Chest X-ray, PA view. Patient: 51 years old, sex M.
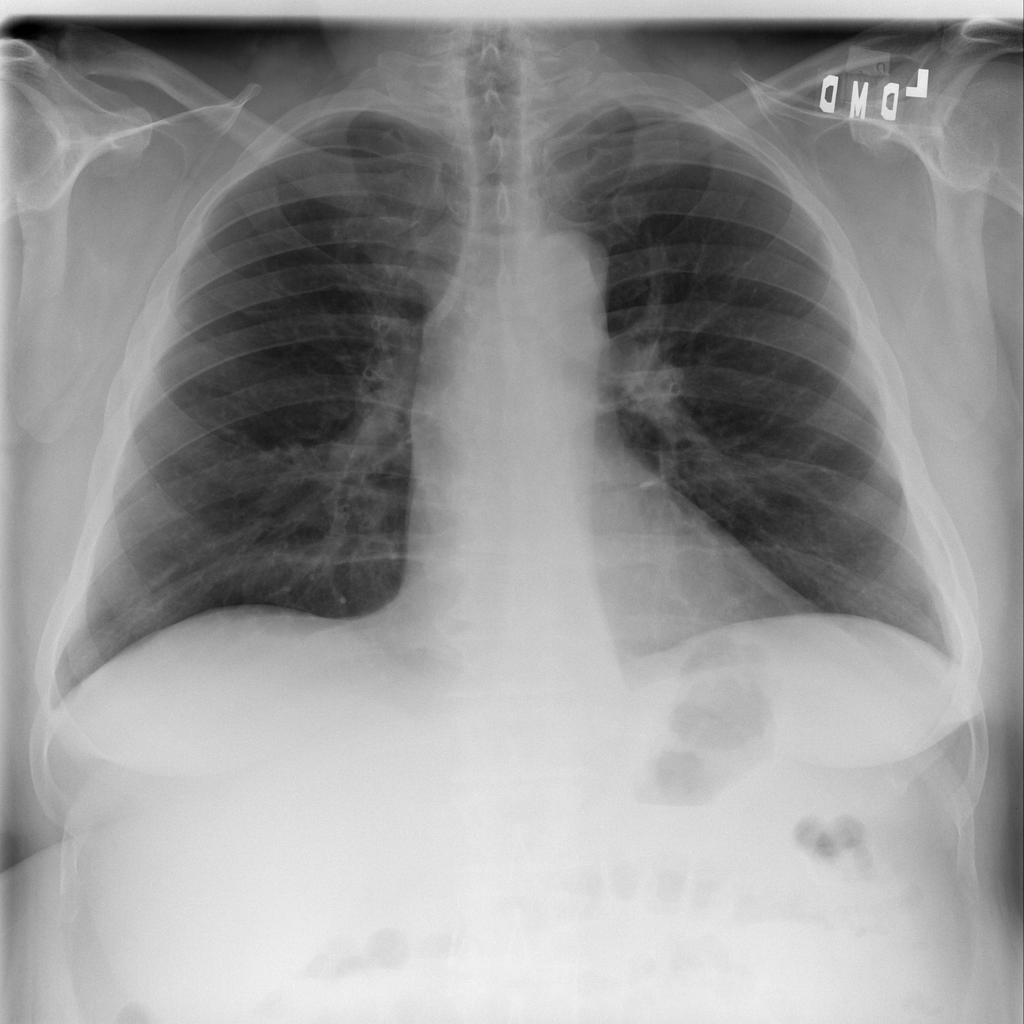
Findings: No Finding